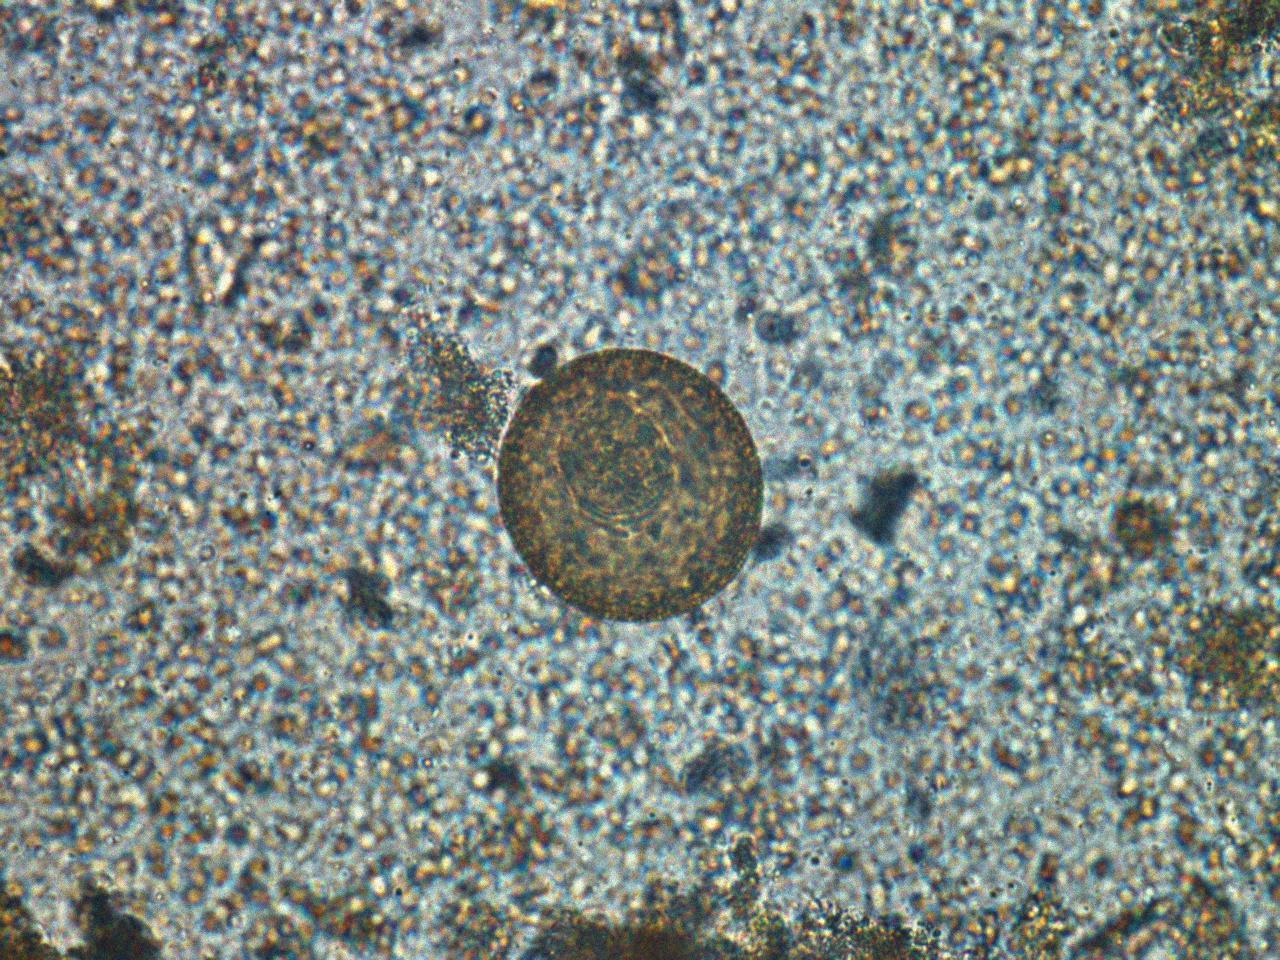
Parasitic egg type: Hymenolepis diminuta